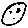
Label: smiley face